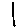
Label: line